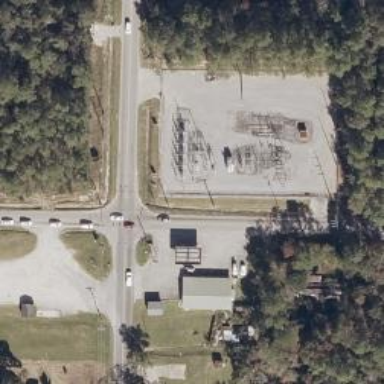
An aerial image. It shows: Distribution level power substation surrounded by fence.